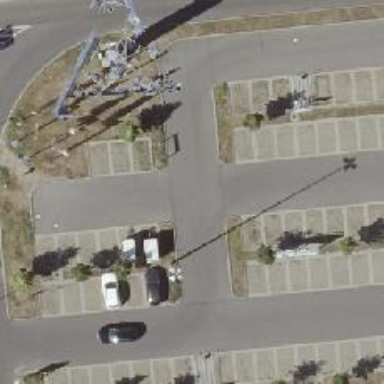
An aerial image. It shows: Asphalt parking aisle designated as service road.